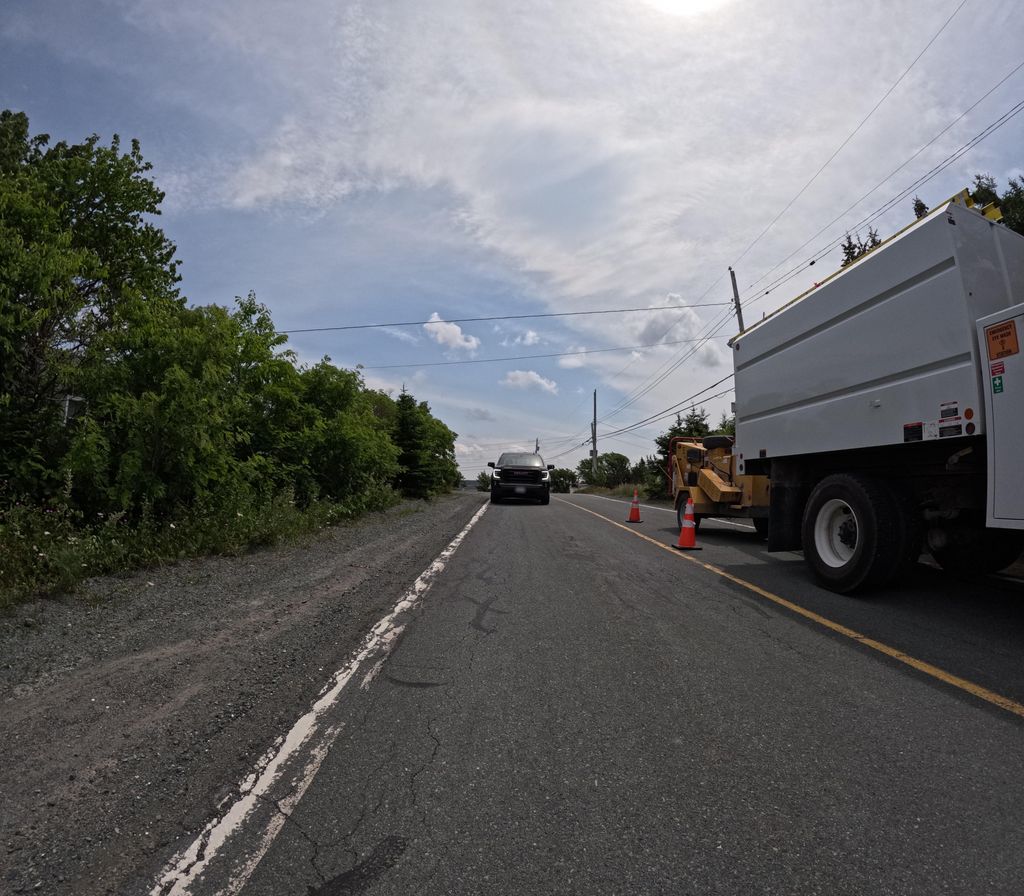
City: st_johns